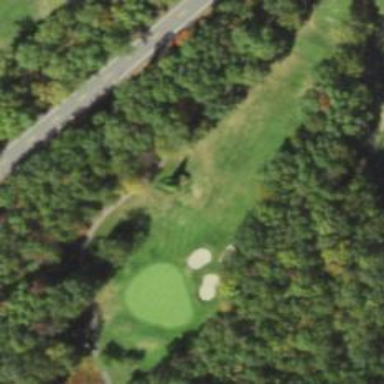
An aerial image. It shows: Golf hole.